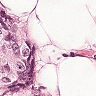
Metastatic tissue present: yes